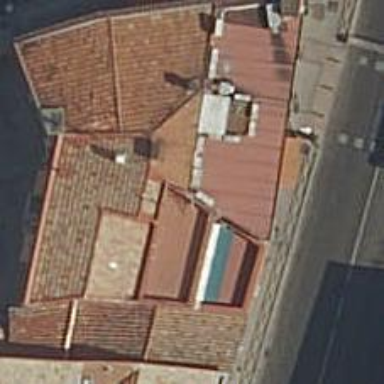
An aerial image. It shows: Restaurant.